Question: I'm trying to develop a chart that shows the number of sales of each day of the month, it works but I can not change the caption of each position of the x axis. This is the way I'm trying to change:
'''
void Relatorios::vendasMensais(QLineSeries *series, QChart *chart, int mes, bool anoAtual, int ano)
{
QSqlDatabase db = Database::database();
QSqlQuery q(db);
q.prepare("SELECT COUNT(id), feita_em FROM vendas WHERE YEAR(feita_em) = :ano AND MONTH(feita_em) = :mes GROUP BY DAY(feita_em)");
if(anoAtual)
q.bindValue(":ano", QDate::currentDate().year());
else
q.bindValue(":ano", ano);
q.bindValue(":mes", mes);
if(!q.exec()){
qCritical() << "Falha ao realizar a consulta: " << q.lastError().text();
return;
}
QCategoryAxis *xAxis = new QCategoryAxis();
int i = 1;
while(q.next()){
QDateTime data = QDateTime::fromString(q.value(1).toString(), "yyyy-MM-ddThh:mm:ss.z");
xAxis->append(QString::number(data.date().day()), data.date().day());
series->append(data.date().day(), q.value(0).toInt());
}
chart->addSeries(series);
chart->legend()->hide();
chart->createDefaultAxes();
chart->axes(Qt::Horizontal).append(xAxis);
chart->setTitle("Vendas do mes");
}
'''
But does not currently change the caption

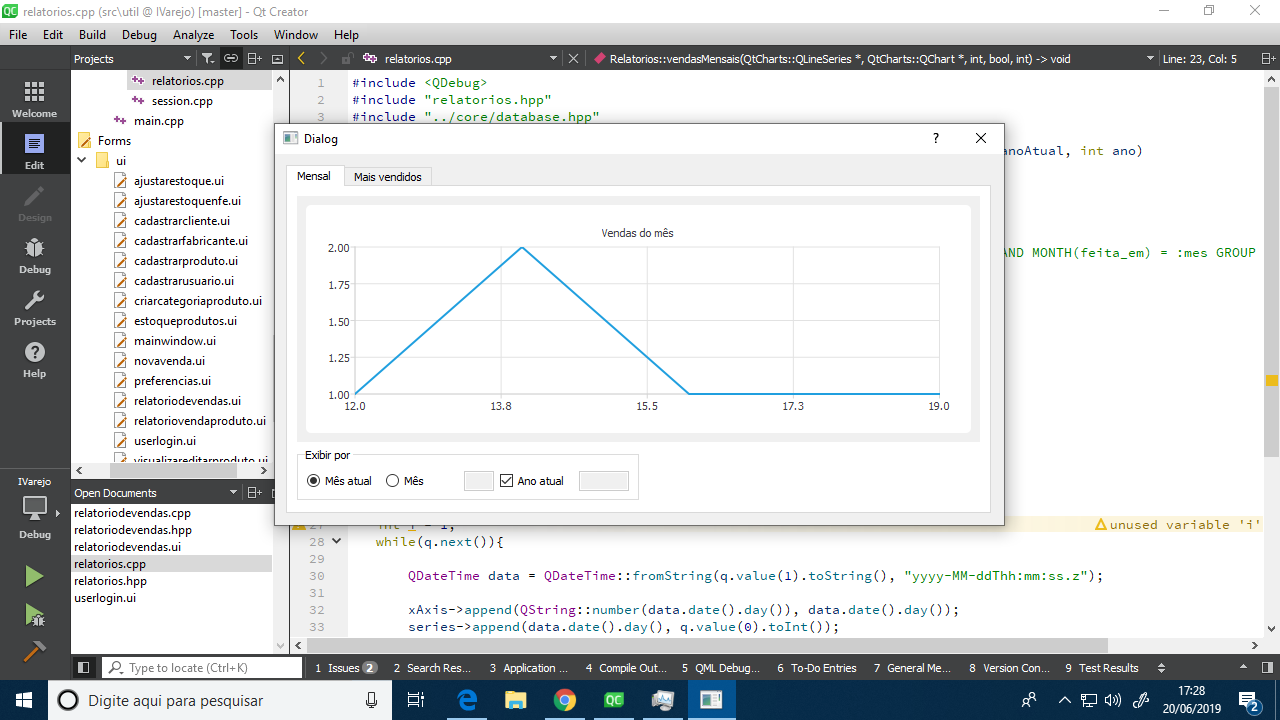
Answer: Do not use 'createDefaultAxes()'. Create a value axis fur y, then add both the value axis and the category axis using 'addAxis()' commands.
Your manipulation on 'axes()' does change the chart. It only manipulates the returned list which is a copy of the axes used in the chart.
In general with Qt you cannot use getters to directly manipulate properties. To do so, you have to call the setter explicitely.